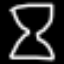
Label: hourglass